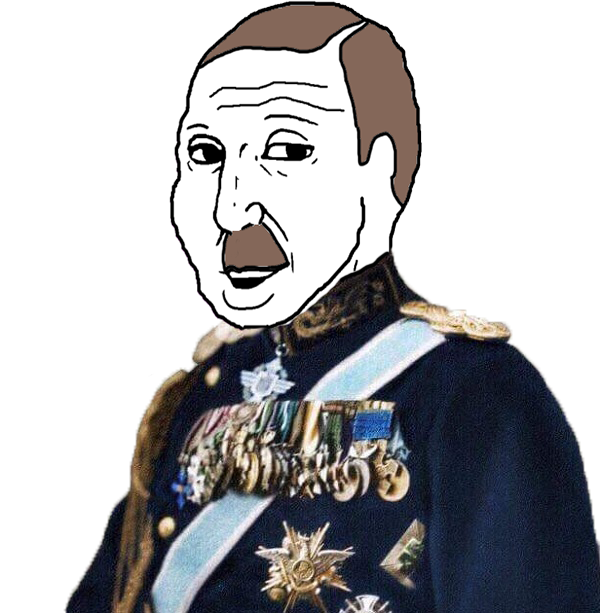
Label: 5_Groomer